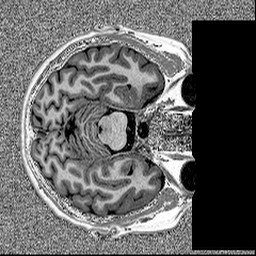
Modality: MP2RAGE
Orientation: axial
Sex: female